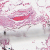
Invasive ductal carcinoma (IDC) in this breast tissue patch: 0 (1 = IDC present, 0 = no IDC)